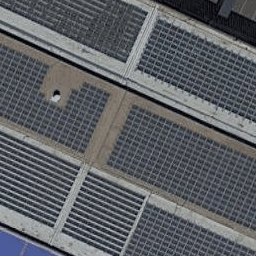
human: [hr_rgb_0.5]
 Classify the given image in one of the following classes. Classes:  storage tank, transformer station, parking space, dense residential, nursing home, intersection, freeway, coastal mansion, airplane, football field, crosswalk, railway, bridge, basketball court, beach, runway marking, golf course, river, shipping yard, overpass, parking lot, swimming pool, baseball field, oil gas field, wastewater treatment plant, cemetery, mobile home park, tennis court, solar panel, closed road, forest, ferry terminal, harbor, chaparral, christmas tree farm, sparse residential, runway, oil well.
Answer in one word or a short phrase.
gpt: solar panel